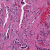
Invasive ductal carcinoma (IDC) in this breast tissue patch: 0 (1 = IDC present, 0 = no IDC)